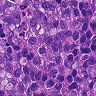
Metastatic tissue present: yes